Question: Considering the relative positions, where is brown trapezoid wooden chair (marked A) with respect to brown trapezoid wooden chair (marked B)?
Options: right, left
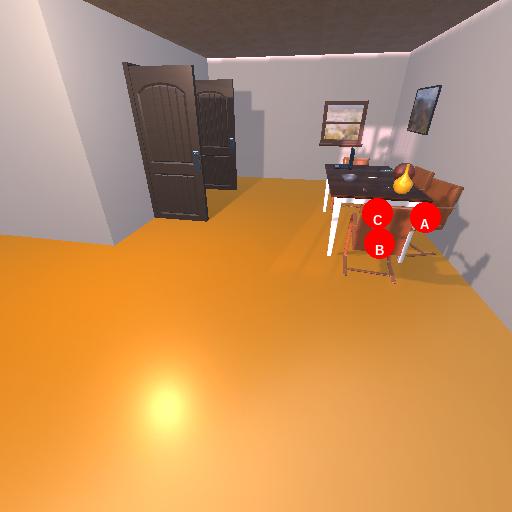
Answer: right